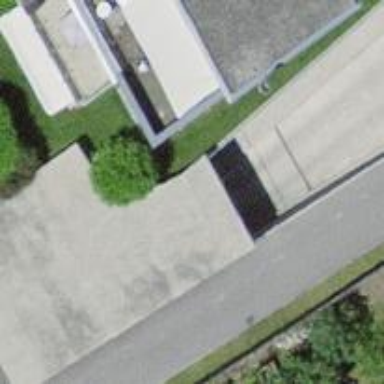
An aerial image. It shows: Parking entrance.